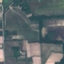
Land use / land cover: PermanentCrop